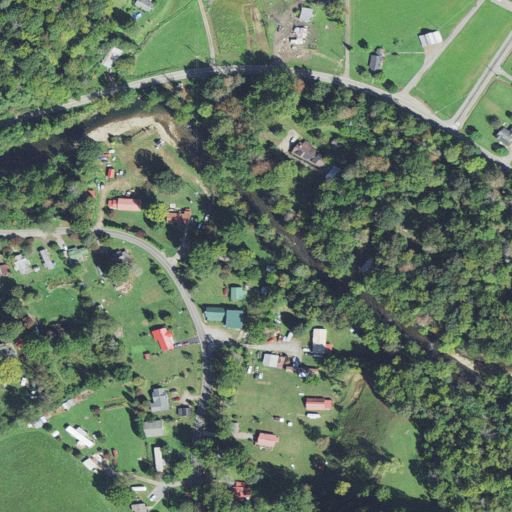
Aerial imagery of valley in North Carolina named Burnett Cove containing deciduous forest, pasture, open development, low intensity development, medium intensity development, mixed forest, and woody wetlands